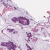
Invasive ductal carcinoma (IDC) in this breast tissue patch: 1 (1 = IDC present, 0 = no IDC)